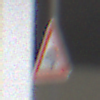
Verkehrszeichen: KurveLinks
Umgebung: Roofed, Urban
Tageszeit: Midday
Wetter: Overcast
Licht: Artificial
Jahreszeit: NotSpecified
Kontrast: MediumContrast